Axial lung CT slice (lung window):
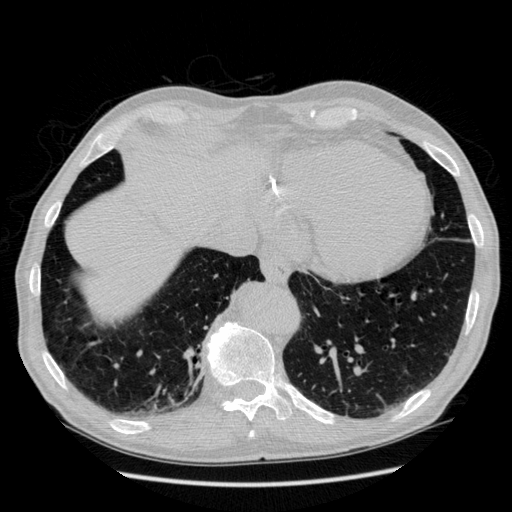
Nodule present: no